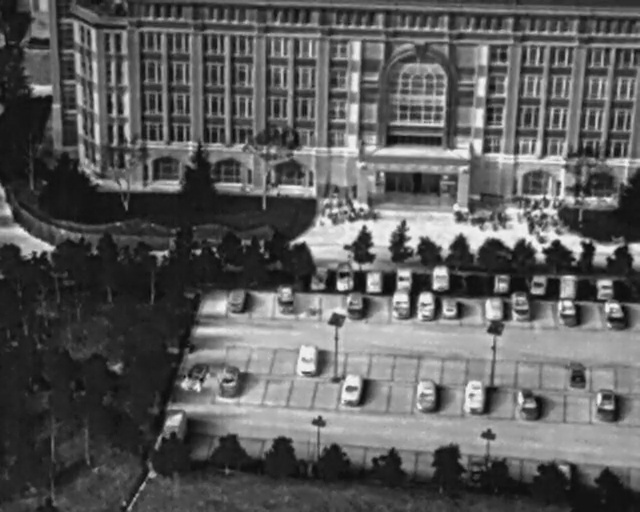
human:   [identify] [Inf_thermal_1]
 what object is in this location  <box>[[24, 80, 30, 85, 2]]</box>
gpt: <ref>1 medium car at the bottom left</ref>

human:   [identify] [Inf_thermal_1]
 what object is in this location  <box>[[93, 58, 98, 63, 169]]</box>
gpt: <ref>1 medium car at the right</ref>